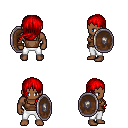
a pixel art fantasy rpg character, male body template, human, dark skin, brown pirate shirt, white pants, red left-swept hairstyle, shield, four views (front, back, left, right), 2x2 character sprite sheet, small pixel art, hard edges, no anti-aliasing